Interaction volume radius: 5 \u00c5
Interaction volume height: 15 \u00c5
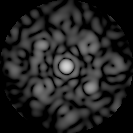
Disorder parameter: 0.6087